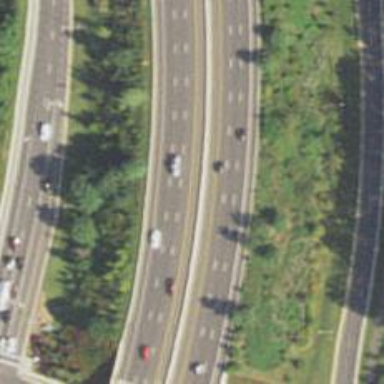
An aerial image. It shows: View of motorway.